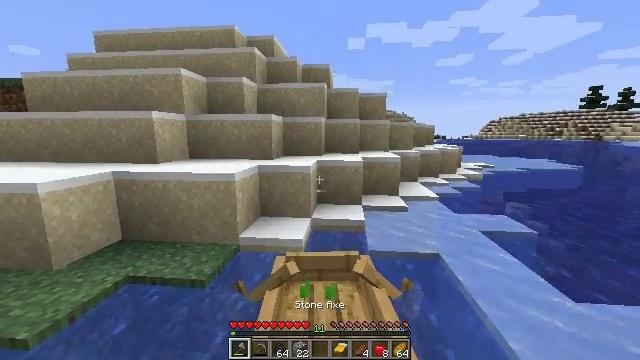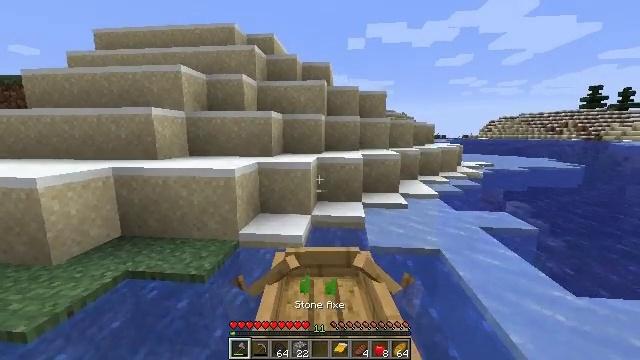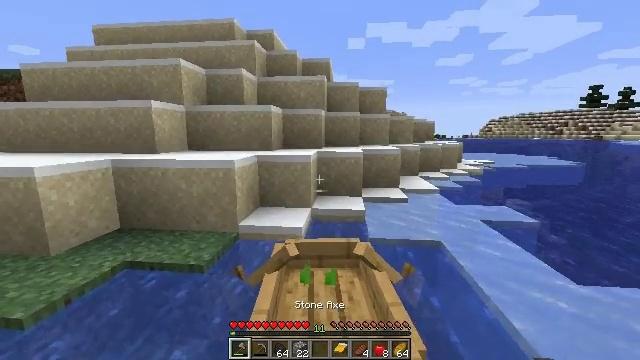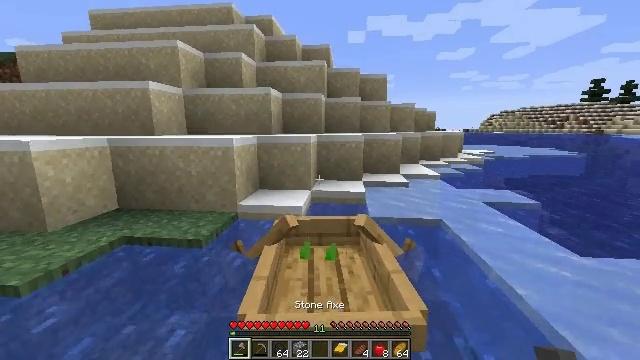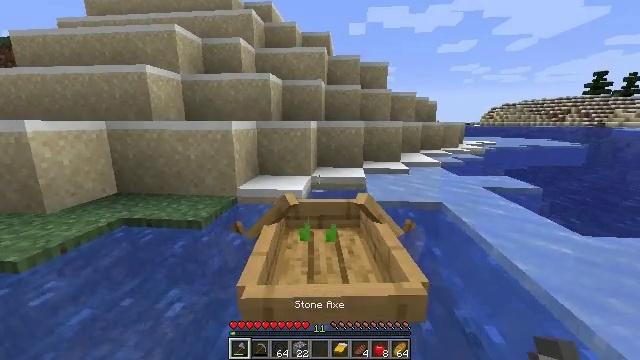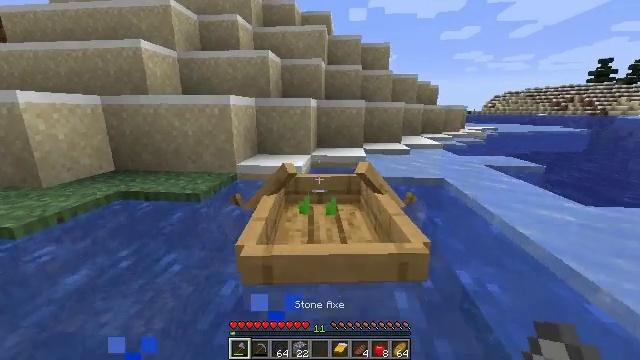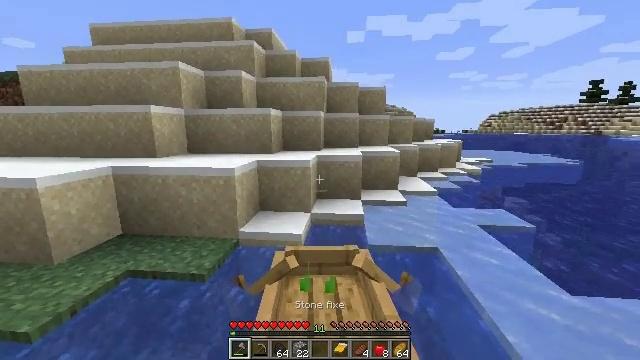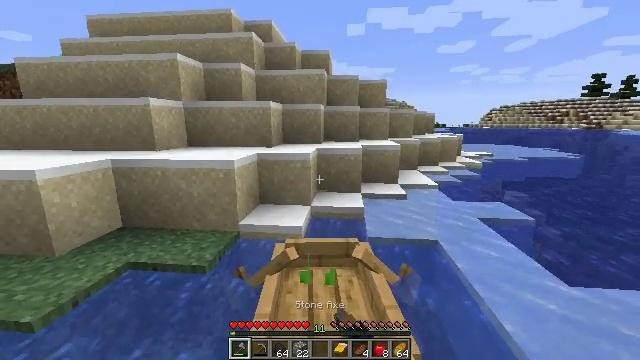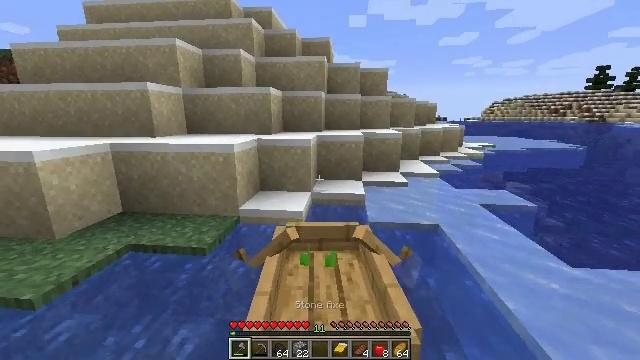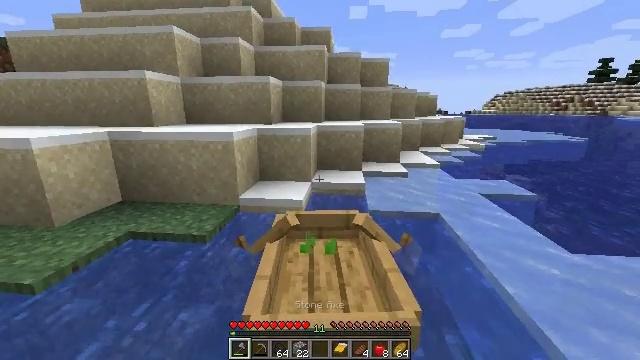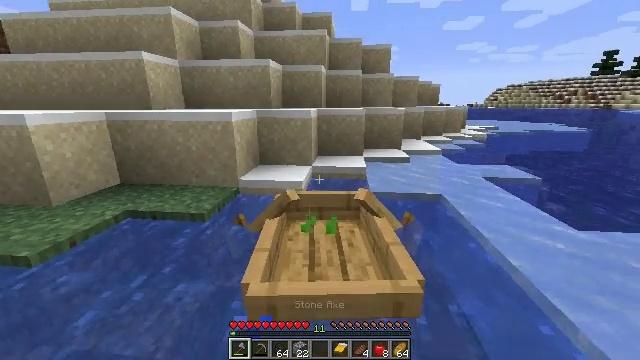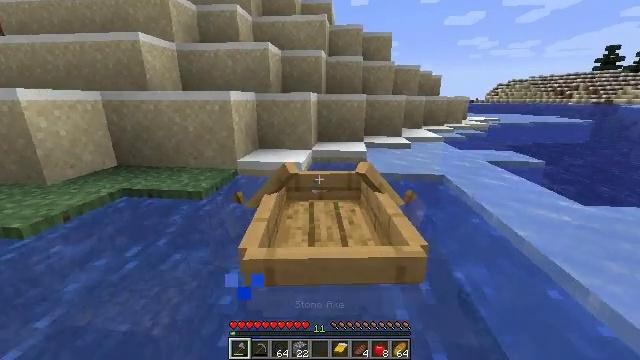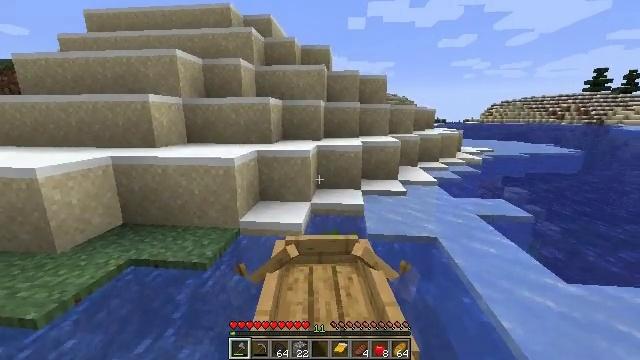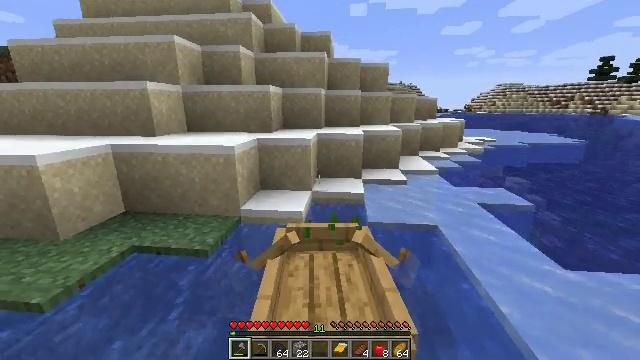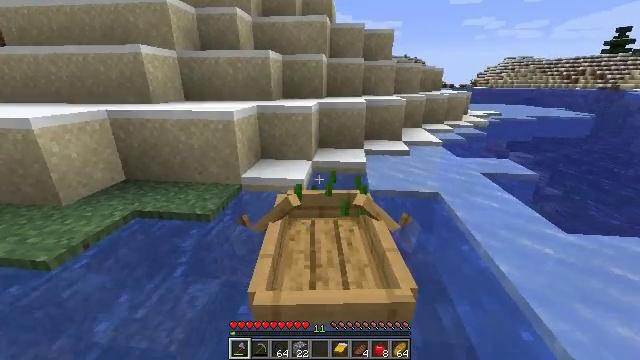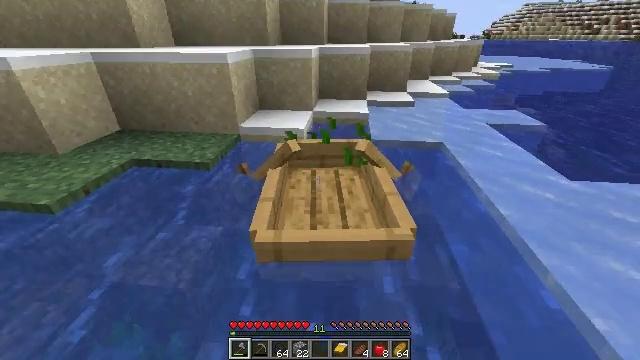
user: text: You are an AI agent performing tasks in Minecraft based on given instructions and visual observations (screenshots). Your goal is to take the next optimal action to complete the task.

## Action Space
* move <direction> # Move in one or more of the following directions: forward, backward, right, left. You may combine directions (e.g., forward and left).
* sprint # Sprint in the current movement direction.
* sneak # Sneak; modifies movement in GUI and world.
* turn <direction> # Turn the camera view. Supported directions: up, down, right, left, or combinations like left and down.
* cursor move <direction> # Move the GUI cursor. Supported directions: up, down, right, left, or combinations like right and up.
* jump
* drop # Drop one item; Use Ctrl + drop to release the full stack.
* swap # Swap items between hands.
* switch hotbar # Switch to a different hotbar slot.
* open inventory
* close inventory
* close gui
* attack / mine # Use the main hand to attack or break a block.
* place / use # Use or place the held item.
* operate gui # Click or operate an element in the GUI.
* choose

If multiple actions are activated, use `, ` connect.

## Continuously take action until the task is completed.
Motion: motion action
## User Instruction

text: Break the tall seagrass.
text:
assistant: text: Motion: attack / mine
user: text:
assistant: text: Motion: attack / mine
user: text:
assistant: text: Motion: turn down
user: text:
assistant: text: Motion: turn down
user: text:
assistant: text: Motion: turn down
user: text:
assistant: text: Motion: turn down, attack / mine
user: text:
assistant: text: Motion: turn down, attack / mine
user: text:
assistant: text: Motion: turn down, attack / mine
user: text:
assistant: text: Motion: turn down, attack / mine
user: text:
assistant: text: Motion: turn down
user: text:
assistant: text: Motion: attack / mine
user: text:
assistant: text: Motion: turn down, attack / mine
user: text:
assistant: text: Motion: turn down
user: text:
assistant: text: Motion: turn down
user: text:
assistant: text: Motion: turn down, attack / mine
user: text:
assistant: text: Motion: attack / mine